Question: I want to create an A4 style page in HTML. However I want it to look the same whenever I zoom
in and out. For example look at the following screenshots:

When I zoom out, the paragraph looks longer inside the page. What I want is a Word Style
zoom in and out.
Here is the way this page is coded:
'''
<div class="document">
<div class="page">
<div class="content">
<h1>Hello World</h1>
<p>Pellentesque habitant morbi tristique senectus et netus et malesuada fames ac turpis egestas. Vestibulum tortor quam, feugiat vitae, ultricies eget, tempor sit amet, ante. Donec eu libero sit amet quam egestas semper. Aenean ultricies mi vitae est. Mauris placerat eleifend leo. Quisque sit amet est et sapien ullamcorper pharetra. Vestibulum erat wisi, condimentum sed, commodo vitae, ornare sit amet, wisi. Aenean fermentum, elit eget tincidunt condimentum, eros ipsum rutrum orci, sagittis tempus lacus enim ac dui. Donec non enim in turpis pulvinar facilisis. Ut felis. Praesent dapibus, neque id cursus faucibus, tortor neque egestas augue, eu vulputate magna eros eu erat. Aliquam erat volutpat. Nam dui mi, tincidunt quis, accumsan porttitor, facilisis luctus, metus</p>
</div>
</div>
'''
CSS Code:
'''
body {
margin: 0;
padding: 0;
background-color: grey;
}
.page{
margin:auto;
margin-top:50px;
width:210mm;
height:297mm;
background-color:white;
border:1px solid black;
padding:0px;
}
.content{
background-color: orange;
margin:10%;
}
'''
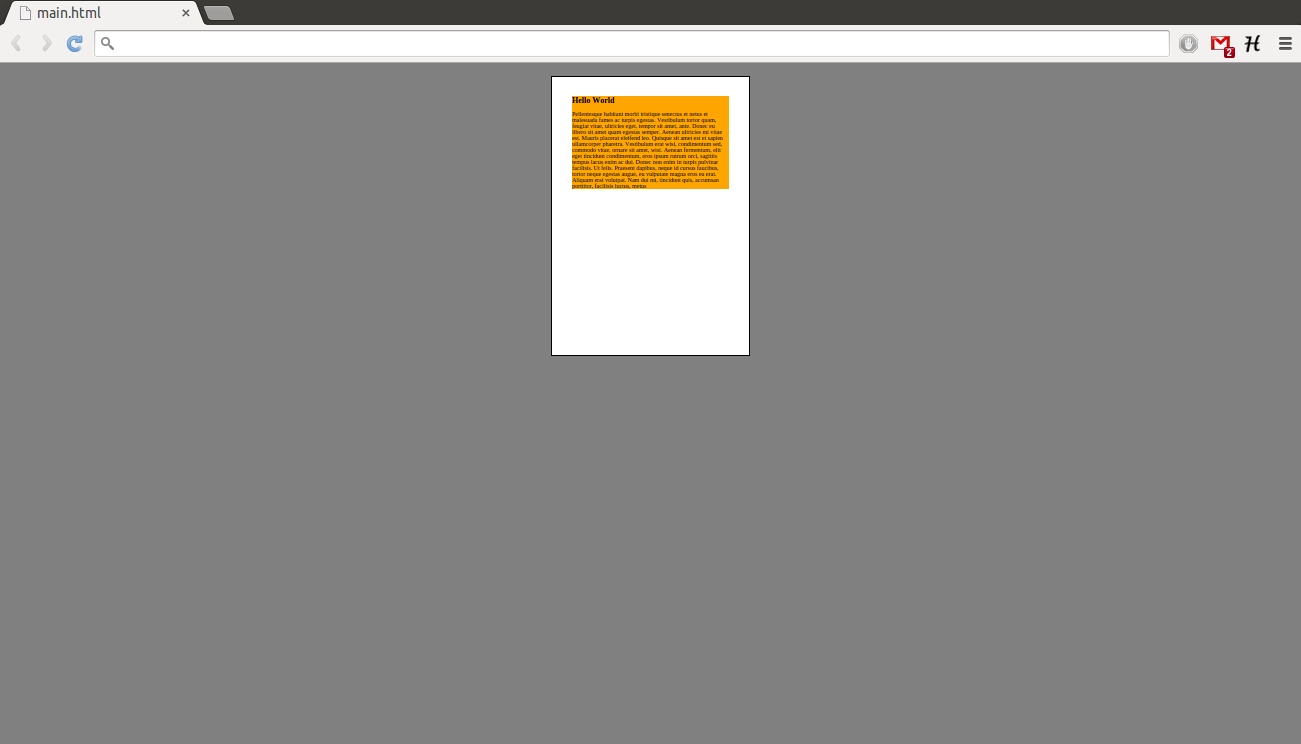
Answer: Webkit browsers (like Chrome or Opera) try to resize the text on low zoom (like 25%) to make it readable. If you look at the computed css you will notice that the font size is changing, even if you define it in your css. You would need a plugin, that disables this resizing.